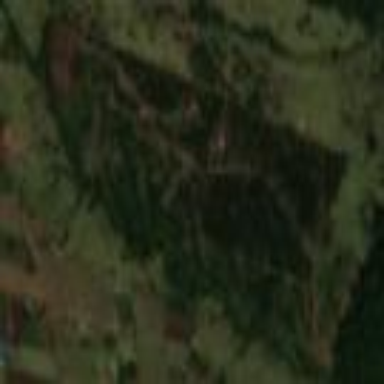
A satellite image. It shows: Forest area with plantation.